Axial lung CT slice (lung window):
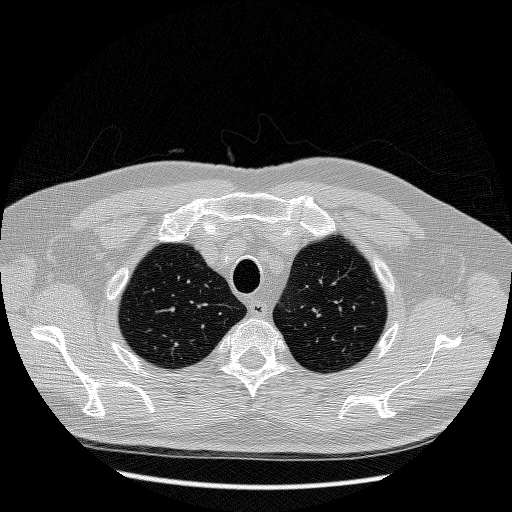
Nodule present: no